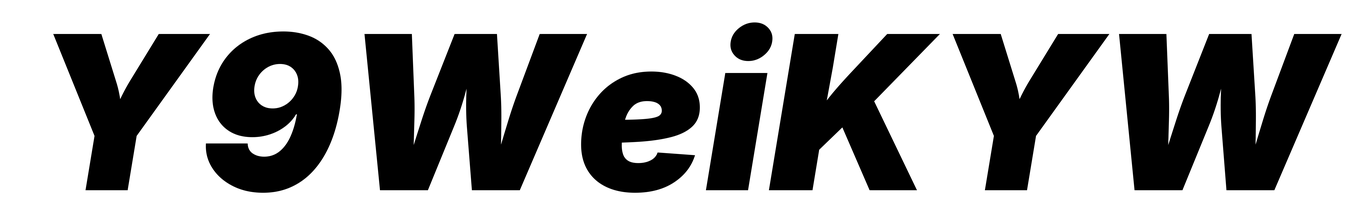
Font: Inter-Italic_Black_Italic